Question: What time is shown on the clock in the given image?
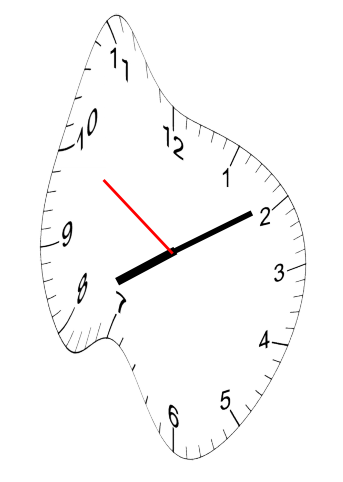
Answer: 08:09:50